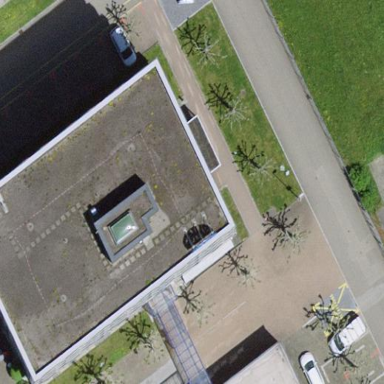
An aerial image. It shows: Commercial building.